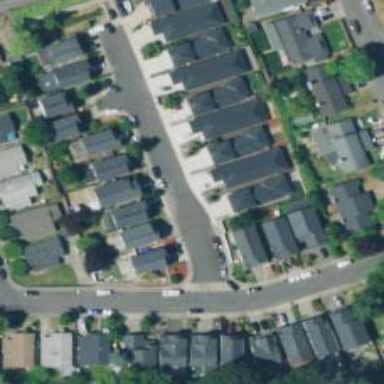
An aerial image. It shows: This residential area consists of single-family homes.